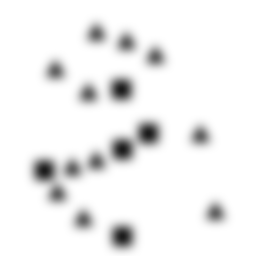
Squares: 5
Triangles: 11
Stars: 0
Total shapes: 16